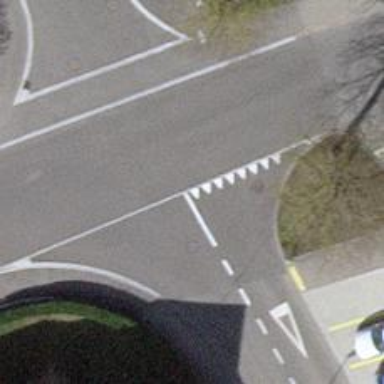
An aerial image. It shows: Road with "give way" sign.